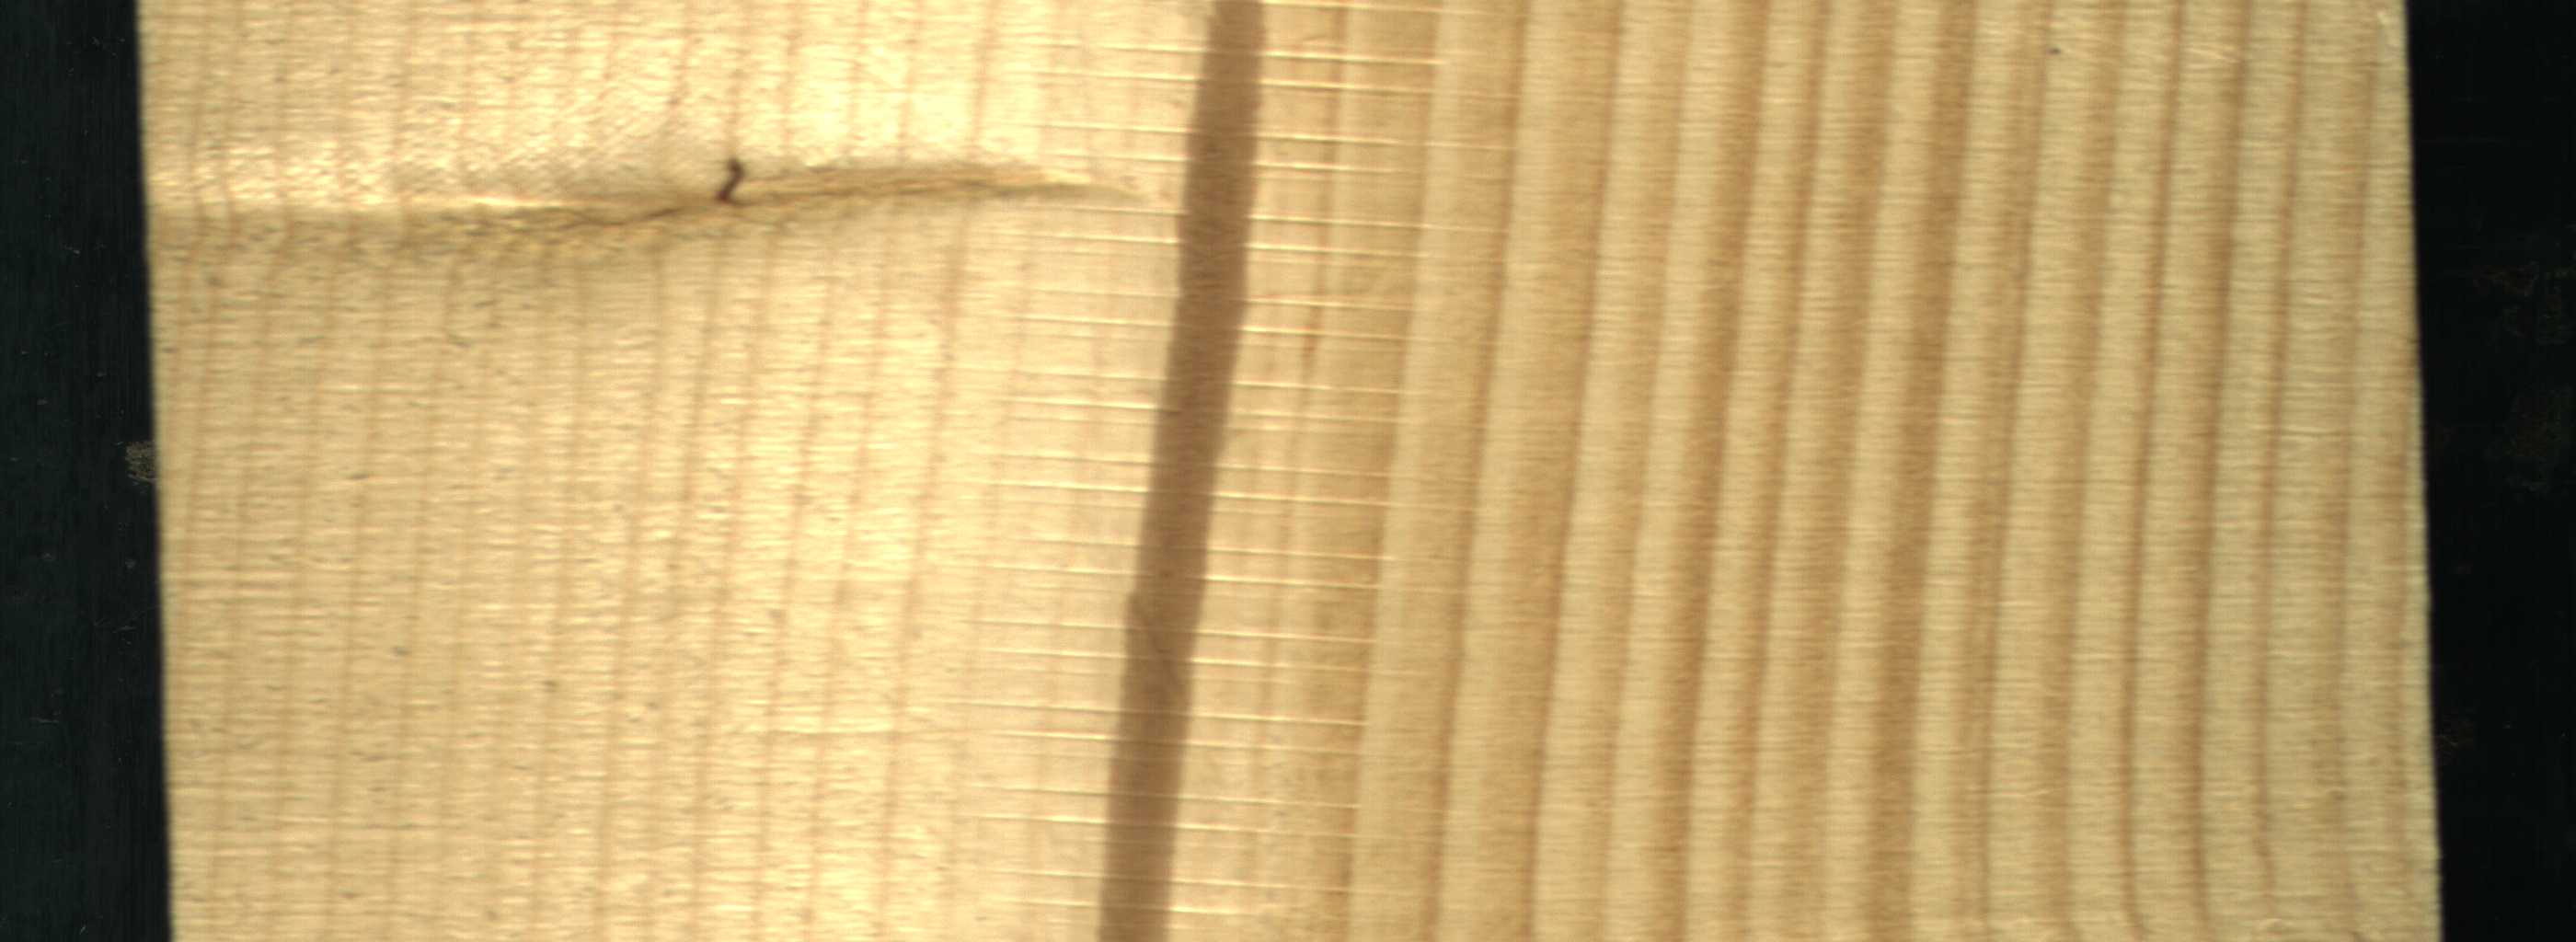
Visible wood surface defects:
Marrow
Live_Knot